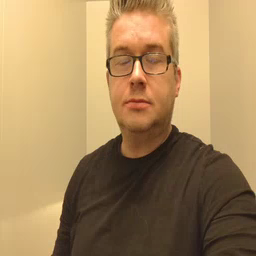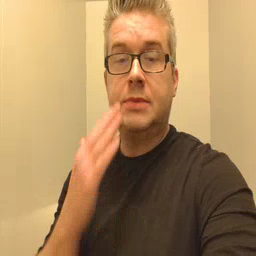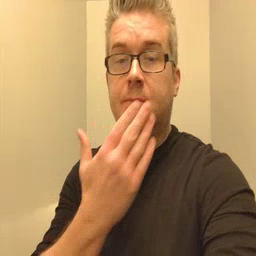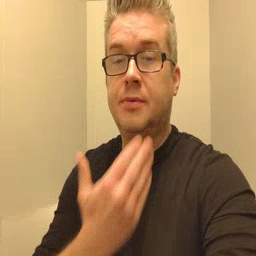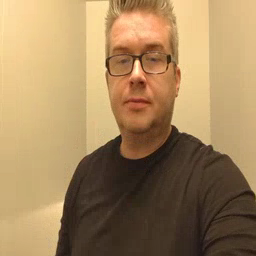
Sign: napkin